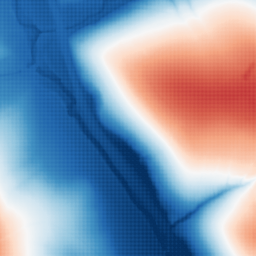
Category: trend_removal
Decomposition family: polynomial
Decomposition parameters: degree: 1
Upsampling method: sinc_blackman
Upsampling parameters: scale: 2
kernel_size: 4
Upsampling scale: 2